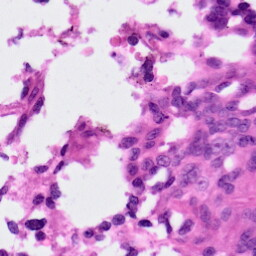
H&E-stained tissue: Ovarian